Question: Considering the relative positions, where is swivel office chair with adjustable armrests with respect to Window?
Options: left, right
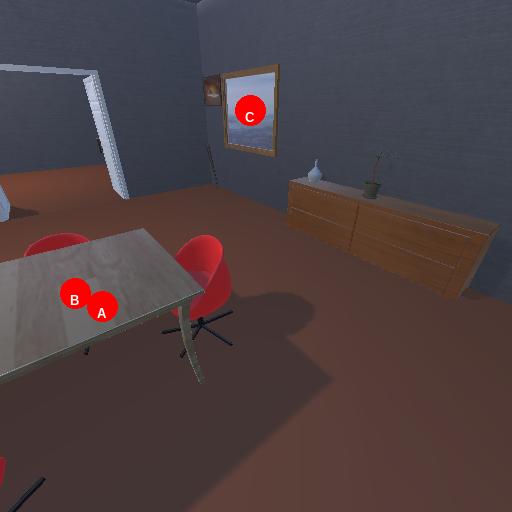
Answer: left